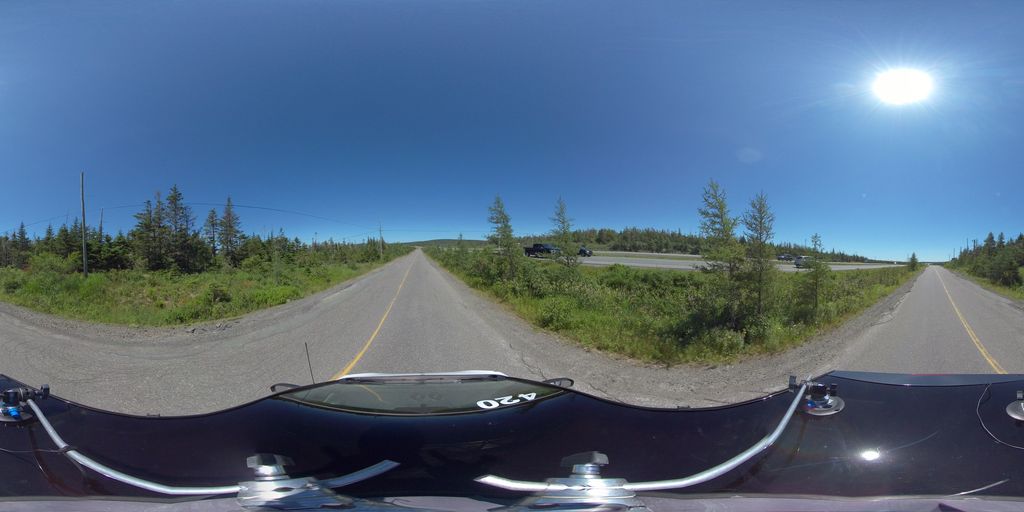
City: st_johns